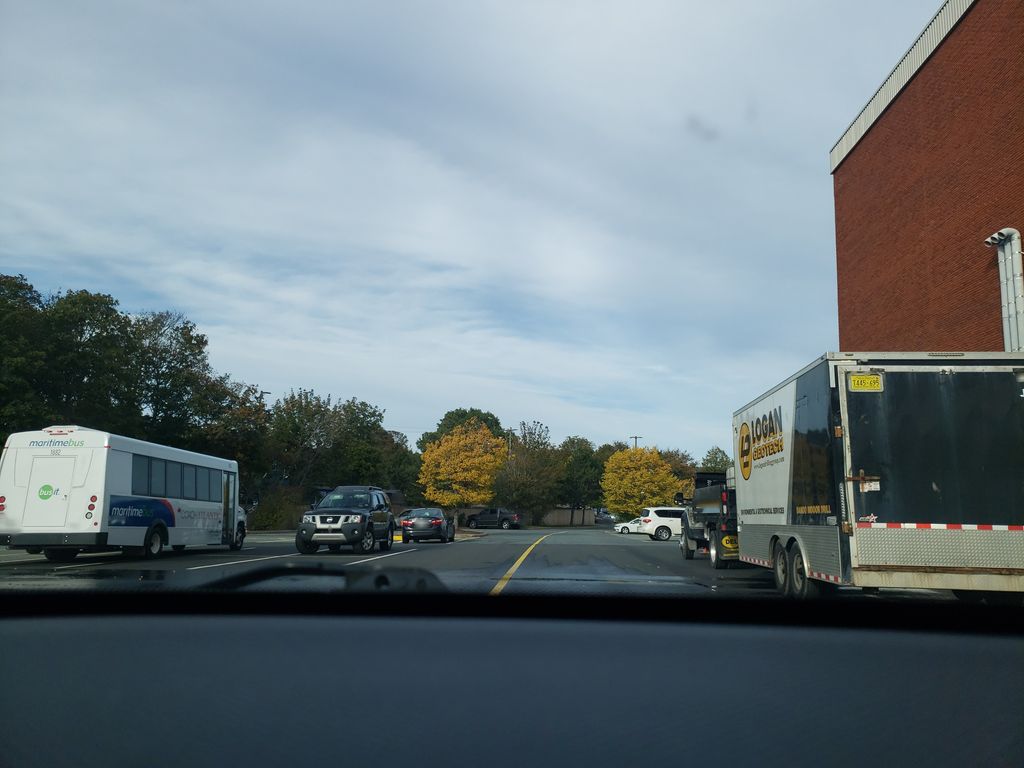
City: halifax